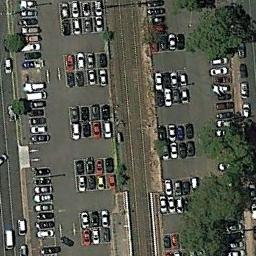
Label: parking_lot